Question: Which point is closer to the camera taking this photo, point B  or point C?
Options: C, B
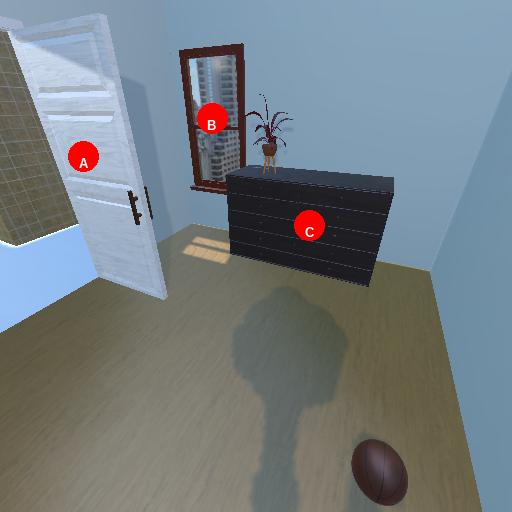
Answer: C